Interaction volume radius: 5 \u00c5
Interaction volume height: 15 \u00c5
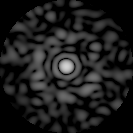
Disorder parameter: 0.8823